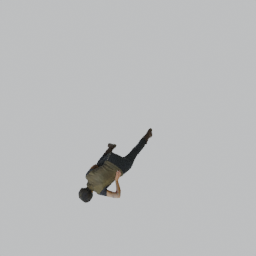
Label: people